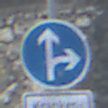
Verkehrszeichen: VorgeschriebeneFahrtrichtungGeradeausOderRechts
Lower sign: BesondereFahrzeugeUndTransportgueter4
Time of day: MorningAfternoon
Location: Outdoor (Suburban)
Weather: PartlyCloudy
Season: NotSpecified
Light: Natural